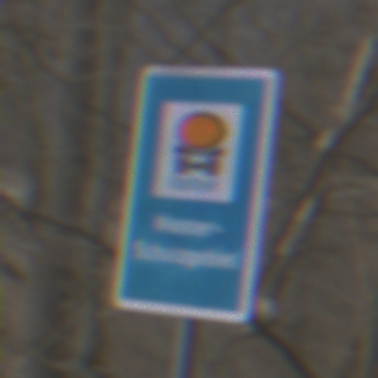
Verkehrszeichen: Wasserschutzgebiet
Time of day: MorningAfternoon
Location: Outdoor (Nature)
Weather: PartlyCloudy
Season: NotSpecified
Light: Natural